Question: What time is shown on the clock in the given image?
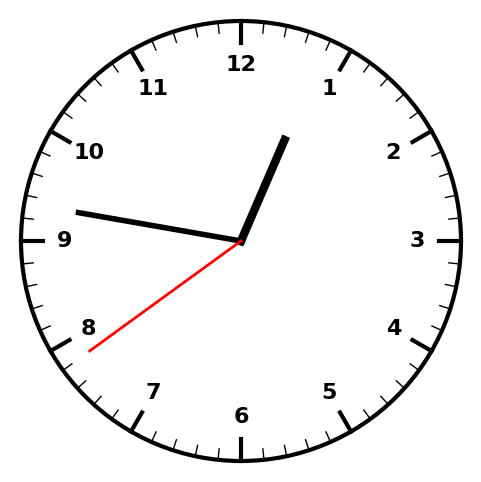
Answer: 12:46:39